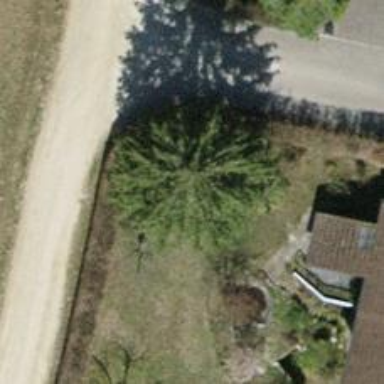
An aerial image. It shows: Single tag "natural: tree."